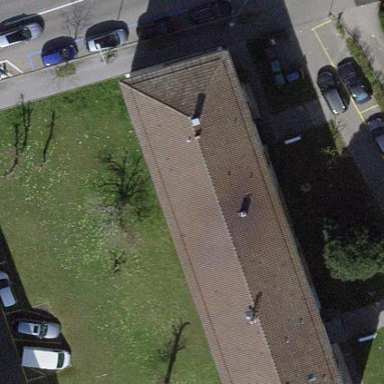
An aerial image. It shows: Hipped roof on apartment building.